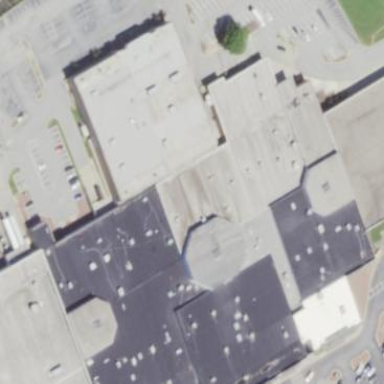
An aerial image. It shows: Mall building.